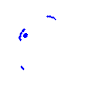
Particle: electron